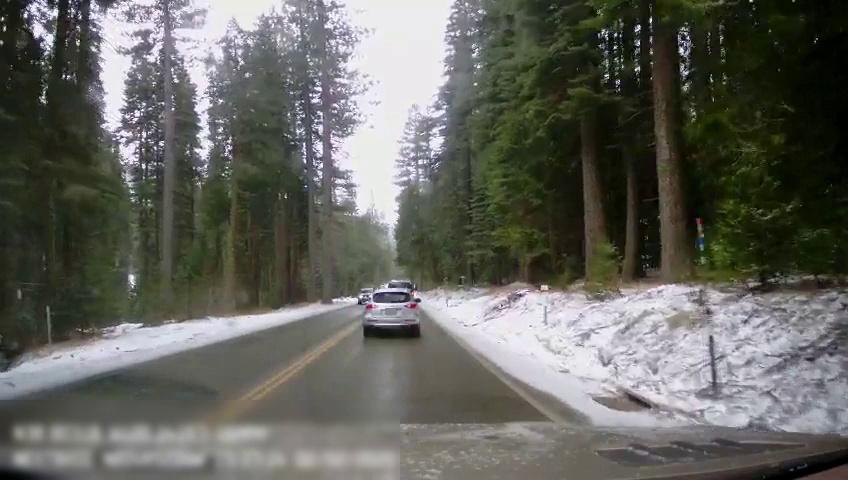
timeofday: Day
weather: Snowy
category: Drivable Space
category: Vehicles | SUV
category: Vehicles | Truck
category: Vehicles | SUV
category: Lanes | Current Lane
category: Lanes | Opposite Lane
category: Lanes | Current Lane